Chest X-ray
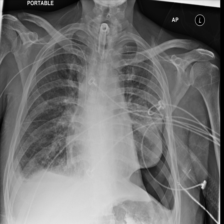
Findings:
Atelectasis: negative
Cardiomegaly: negative
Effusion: negative
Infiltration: negative
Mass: negative
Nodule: negative
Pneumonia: negative
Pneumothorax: negative
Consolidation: negative
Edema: negative
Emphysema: negative
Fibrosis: negative
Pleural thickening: negative
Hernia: negative